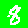
Digit: 8